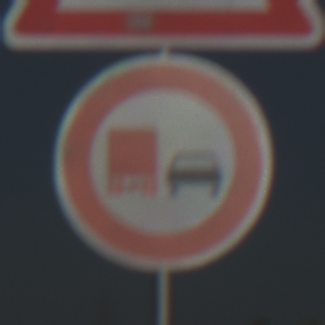
Verkehrszeichen: UeberholverbotKraftfahrzeuge
Zusatzzeichen oben: FlugbetriebRechts
Umgebung: Outdoor, Nature
Tageszeit: MorningAfternoon
Wetter: Clear
Licht: Natural
Jahreszeit: NotSpecified
Kontrast: HighContrast